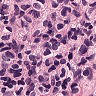
Metastatic tissue present: yes